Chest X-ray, AP view. Patient: 25 years old, sex M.
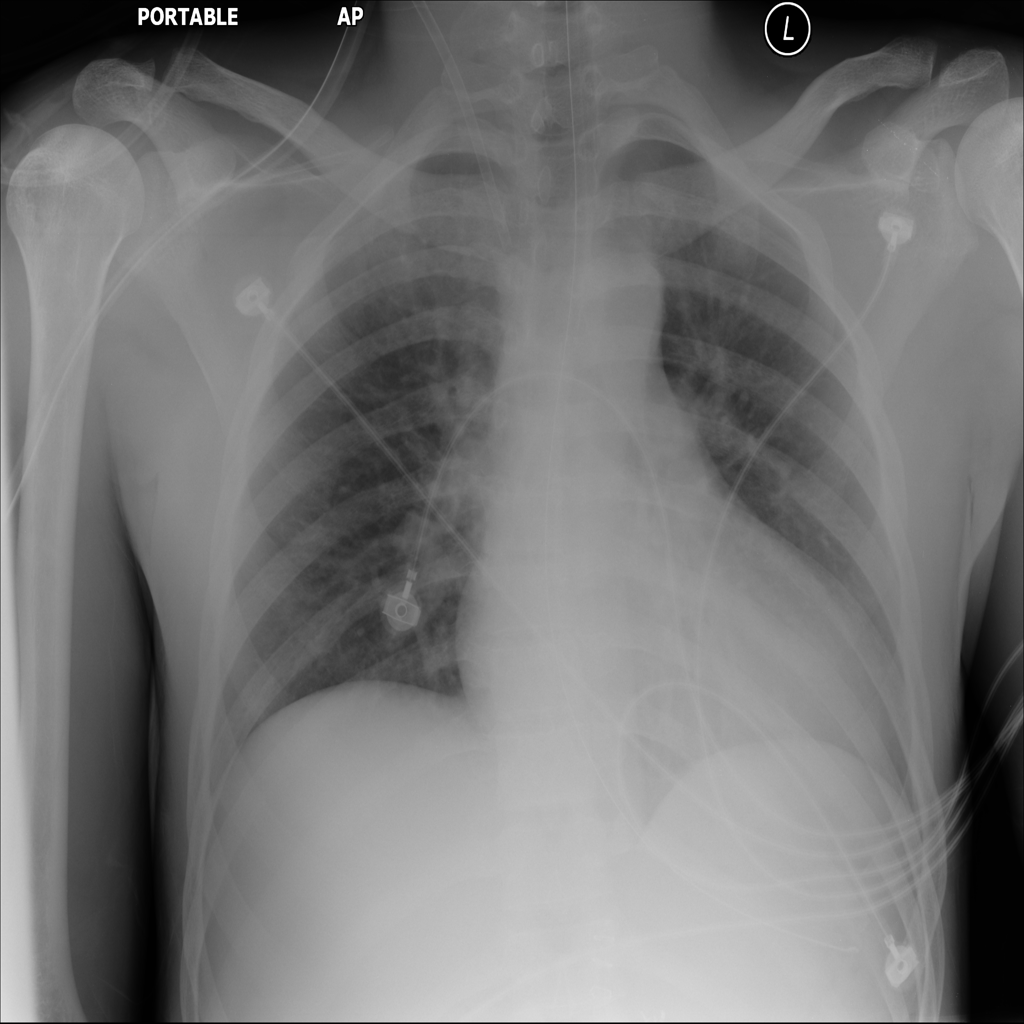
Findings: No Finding